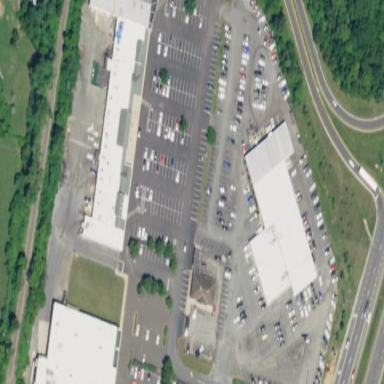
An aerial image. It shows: Parking area.